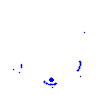
Particle: pion